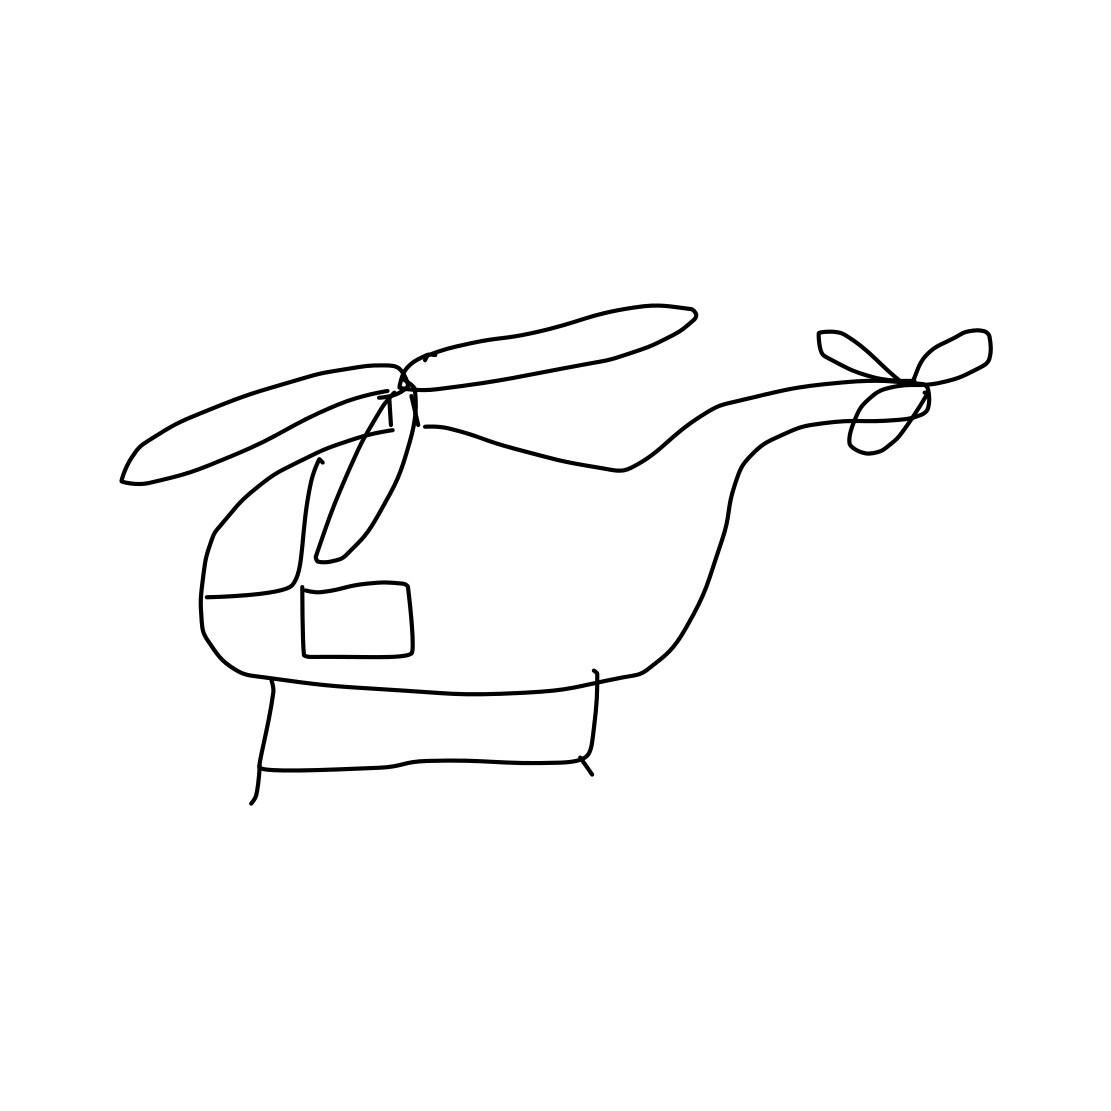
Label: helicopter